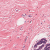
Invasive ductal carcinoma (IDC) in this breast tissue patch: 0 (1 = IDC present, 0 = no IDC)